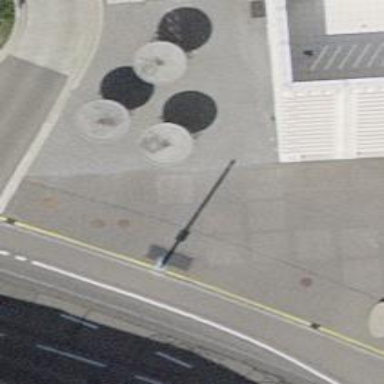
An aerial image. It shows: Bicycle parking facility.